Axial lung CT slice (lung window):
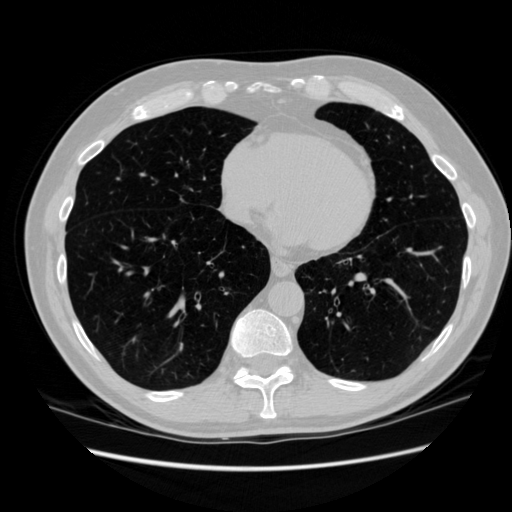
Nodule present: no